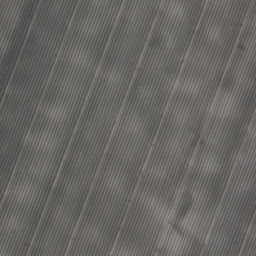
Label: agricultural